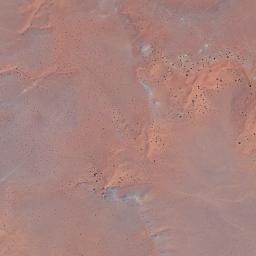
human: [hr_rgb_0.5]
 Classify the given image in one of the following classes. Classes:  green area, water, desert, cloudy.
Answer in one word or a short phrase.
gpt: desert